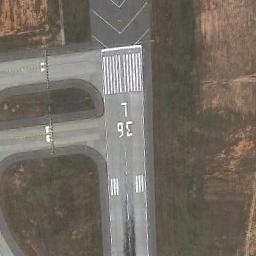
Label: runway